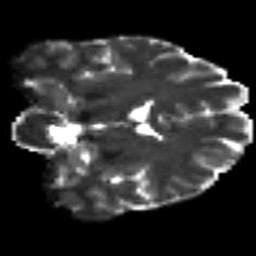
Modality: T2w
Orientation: coronal
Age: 36
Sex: female
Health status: healthy
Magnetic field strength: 3 T
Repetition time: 8.4 s
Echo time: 0.0926 s